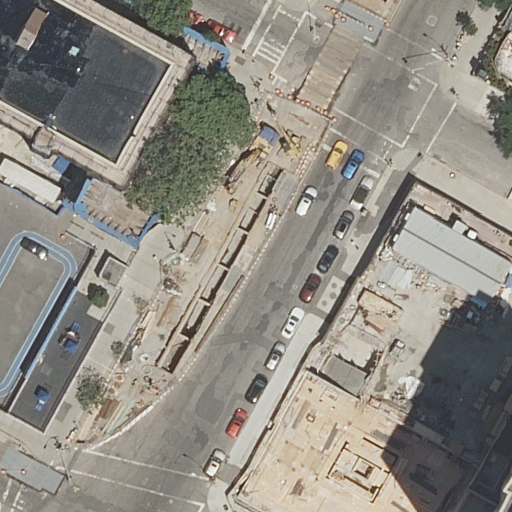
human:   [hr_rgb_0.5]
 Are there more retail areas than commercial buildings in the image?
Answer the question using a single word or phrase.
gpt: yes

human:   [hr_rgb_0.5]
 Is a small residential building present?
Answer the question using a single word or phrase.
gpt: no

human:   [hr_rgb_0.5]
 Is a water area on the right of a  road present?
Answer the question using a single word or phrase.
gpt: no

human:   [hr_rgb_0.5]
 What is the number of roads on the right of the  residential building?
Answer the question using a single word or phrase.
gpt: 2

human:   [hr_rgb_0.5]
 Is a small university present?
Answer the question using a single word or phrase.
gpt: no

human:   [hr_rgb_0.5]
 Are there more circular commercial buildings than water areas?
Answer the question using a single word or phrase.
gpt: no

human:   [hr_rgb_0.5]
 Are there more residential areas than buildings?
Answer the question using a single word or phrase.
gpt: no

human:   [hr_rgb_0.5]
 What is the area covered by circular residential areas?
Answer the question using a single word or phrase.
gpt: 0m2

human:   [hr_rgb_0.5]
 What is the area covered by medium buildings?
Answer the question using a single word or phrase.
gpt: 0m2

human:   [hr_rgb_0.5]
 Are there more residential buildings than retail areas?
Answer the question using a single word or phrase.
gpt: no

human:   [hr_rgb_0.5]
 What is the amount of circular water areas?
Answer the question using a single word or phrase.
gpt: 0

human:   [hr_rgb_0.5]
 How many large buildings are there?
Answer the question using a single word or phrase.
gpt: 2

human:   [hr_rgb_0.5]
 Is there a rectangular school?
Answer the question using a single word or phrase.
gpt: yes

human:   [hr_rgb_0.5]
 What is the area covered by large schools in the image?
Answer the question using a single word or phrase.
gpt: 748m2

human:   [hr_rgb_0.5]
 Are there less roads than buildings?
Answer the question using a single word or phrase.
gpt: no

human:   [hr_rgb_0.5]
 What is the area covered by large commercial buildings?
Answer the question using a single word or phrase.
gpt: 0m2

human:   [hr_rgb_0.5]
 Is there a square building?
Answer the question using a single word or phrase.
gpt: no

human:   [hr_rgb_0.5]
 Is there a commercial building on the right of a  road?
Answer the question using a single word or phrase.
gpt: no

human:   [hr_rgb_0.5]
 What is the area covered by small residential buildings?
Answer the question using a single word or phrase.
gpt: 0m2

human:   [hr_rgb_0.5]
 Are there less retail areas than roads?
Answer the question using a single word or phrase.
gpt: yes

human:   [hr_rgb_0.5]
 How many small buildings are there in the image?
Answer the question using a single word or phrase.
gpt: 1

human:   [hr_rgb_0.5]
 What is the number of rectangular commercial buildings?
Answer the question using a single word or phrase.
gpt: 0

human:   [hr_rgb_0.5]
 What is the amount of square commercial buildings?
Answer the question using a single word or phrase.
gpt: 0

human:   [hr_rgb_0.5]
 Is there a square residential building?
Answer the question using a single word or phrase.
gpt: no

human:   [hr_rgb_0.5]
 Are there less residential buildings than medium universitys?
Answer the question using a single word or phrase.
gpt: no

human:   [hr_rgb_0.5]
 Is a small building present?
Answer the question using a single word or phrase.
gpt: yes

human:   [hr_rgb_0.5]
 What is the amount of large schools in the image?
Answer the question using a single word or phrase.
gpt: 1

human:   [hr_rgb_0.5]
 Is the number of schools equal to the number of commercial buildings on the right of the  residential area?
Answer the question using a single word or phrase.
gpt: no

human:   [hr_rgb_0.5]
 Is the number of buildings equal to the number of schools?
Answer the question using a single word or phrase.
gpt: no

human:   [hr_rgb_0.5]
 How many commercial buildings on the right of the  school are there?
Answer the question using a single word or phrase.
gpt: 0

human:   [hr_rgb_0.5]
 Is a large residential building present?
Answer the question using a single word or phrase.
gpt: yes

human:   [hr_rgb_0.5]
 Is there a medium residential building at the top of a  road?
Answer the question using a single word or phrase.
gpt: no

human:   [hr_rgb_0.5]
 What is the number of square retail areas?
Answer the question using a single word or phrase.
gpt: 0

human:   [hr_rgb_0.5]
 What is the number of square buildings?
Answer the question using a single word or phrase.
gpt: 0

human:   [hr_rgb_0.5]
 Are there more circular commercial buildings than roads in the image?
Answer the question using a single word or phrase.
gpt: no

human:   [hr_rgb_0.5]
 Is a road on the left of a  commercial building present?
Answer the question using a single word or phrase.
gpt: no